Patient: sex F, age 32
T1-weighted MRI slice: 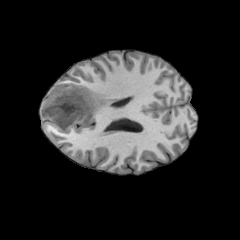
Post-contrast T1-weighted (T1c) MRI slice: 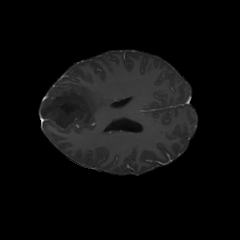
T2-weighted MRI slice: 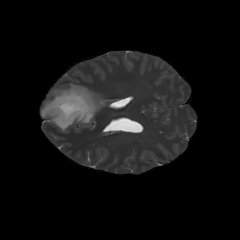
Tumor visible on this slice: yes
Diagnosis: Astrocytoma, IDH-mutant
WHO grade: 3